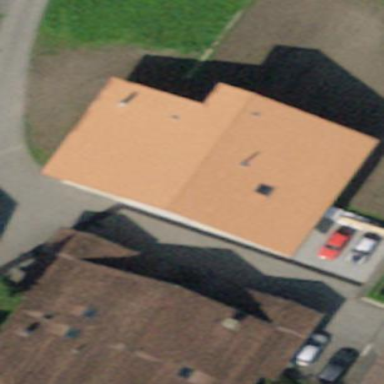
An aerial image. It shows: Barn.